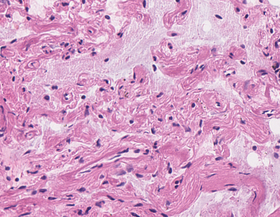
Tumor epithelial tissue: no
Tumor-associated stroma tissue: no
Normal tissue: yes